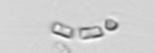
Label: Chaetoceros